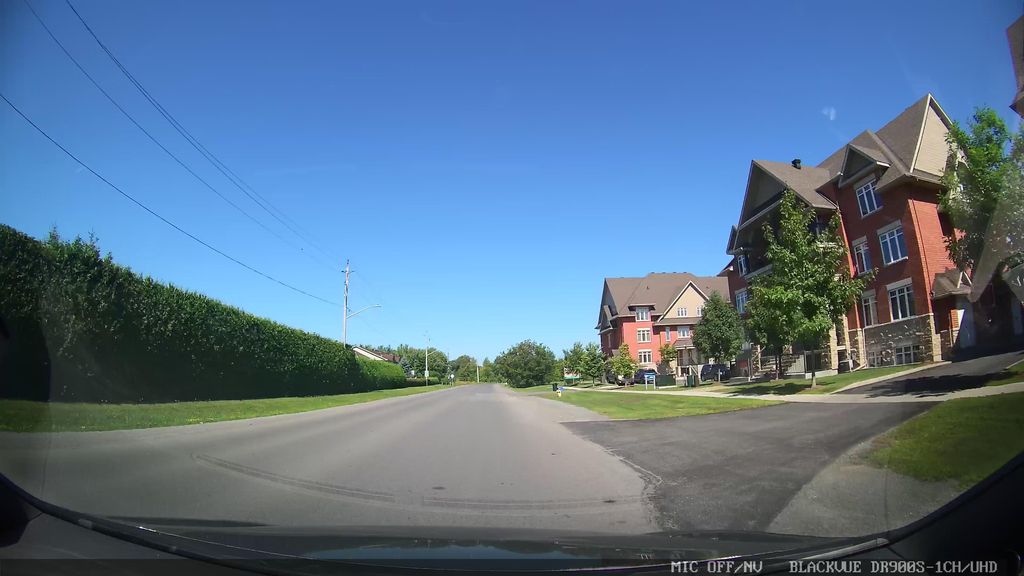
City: ottawa-gatineau